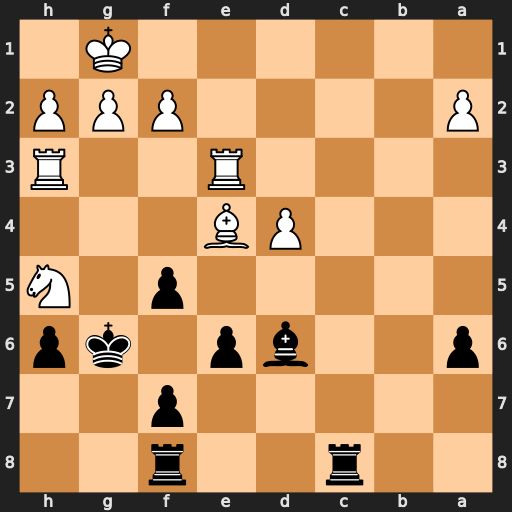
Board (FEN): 2r2r2/5p2/p2bp1kp/5p1N/3PB3/4R2R/P4PPP/6K1
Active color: b
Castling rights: -
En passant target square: -
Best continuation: Rc1+ Re1 Rxe1#